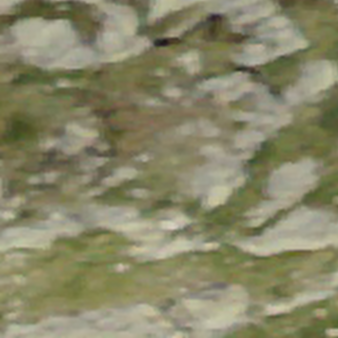
Label: other